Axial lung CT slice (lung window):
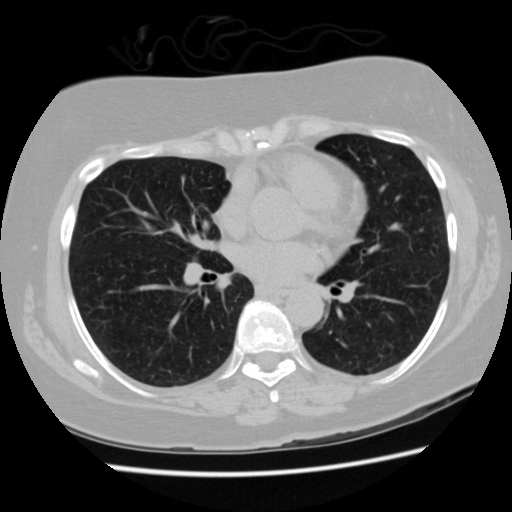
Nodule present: no